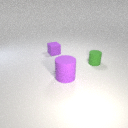
large purple rubber cylinder to the left of small green rubber cylinder